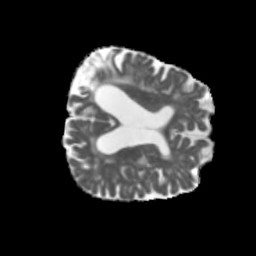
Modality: MD
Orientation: axial
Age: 66
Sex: female
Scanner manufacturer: siemens
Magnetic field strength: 3 T
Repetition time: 5.47 s
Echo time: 0.0854 s